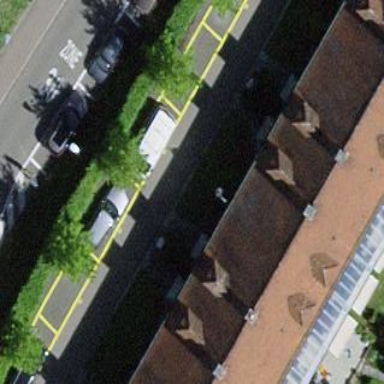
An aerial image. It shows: Street-side parking area.